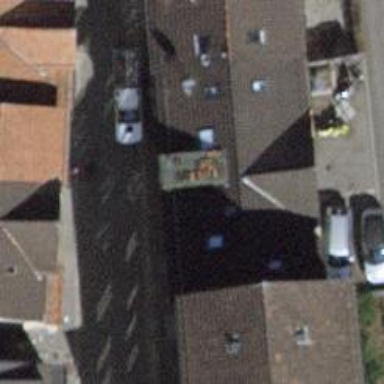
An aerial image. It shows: Clothing store.